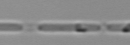
Label: Skeletonema